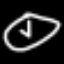
Label: clock